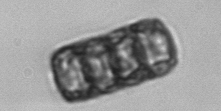
Label: Paralia_sulcata